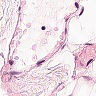
Metastatic tissue present: no